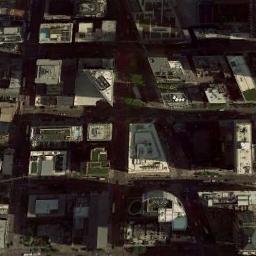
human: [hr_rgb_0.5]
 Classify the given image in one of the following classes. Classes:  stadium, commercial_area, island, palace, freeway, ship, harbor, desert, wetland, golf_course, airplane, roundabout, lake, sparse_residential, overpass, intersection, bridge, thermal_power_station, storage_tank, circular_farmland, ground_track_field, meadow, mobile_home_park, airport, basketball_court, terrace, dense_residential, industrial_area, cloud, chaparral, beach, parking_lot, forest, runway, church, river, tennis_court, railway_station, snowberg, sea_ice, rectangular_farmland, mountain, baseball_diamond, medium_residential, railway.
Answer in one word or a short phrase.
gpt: commercial_area